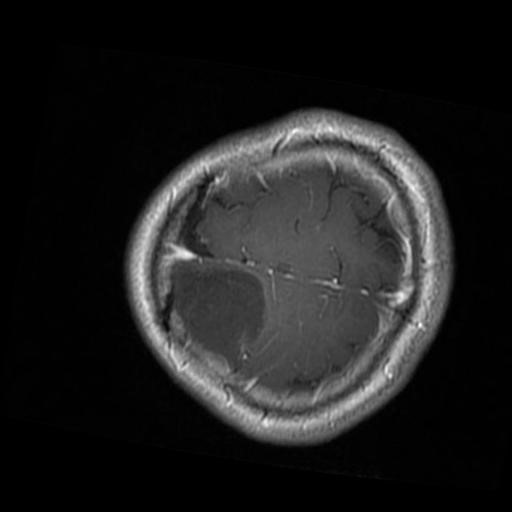
Label: brain_glioma